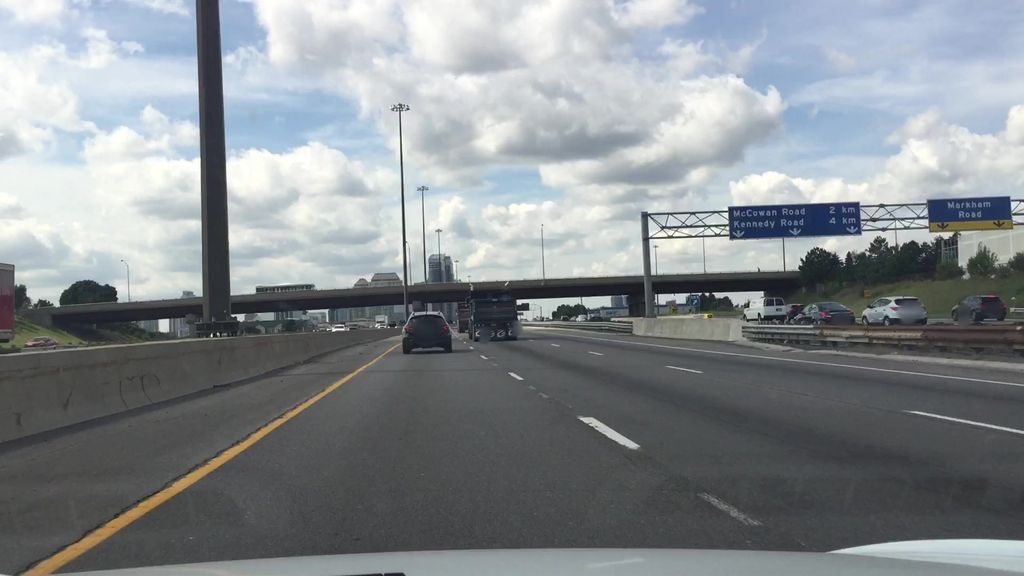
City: toronto